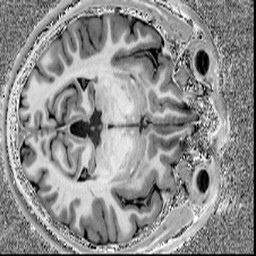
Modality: T1w
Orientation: axial
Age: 26
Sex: male
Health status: healthy
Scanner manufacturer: siemens
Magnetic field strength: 7 T
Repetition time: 4.3 s
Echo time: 0.00227 s